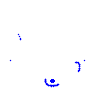
Particle: pion